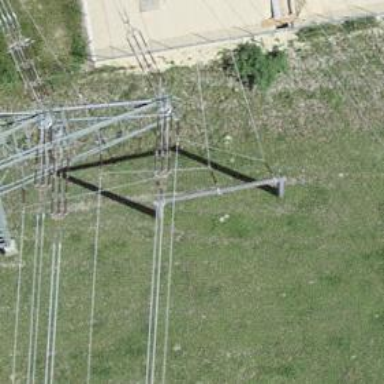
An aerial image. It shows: Three power lines with cables.